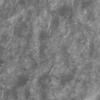
Label: not_dusty